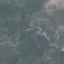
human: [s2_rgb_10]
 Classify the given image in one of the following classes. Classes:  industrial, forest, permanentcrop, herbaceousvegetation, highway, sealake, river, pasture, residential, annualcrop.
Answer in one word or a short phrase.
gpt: HerbaceousVegetation